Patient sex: M
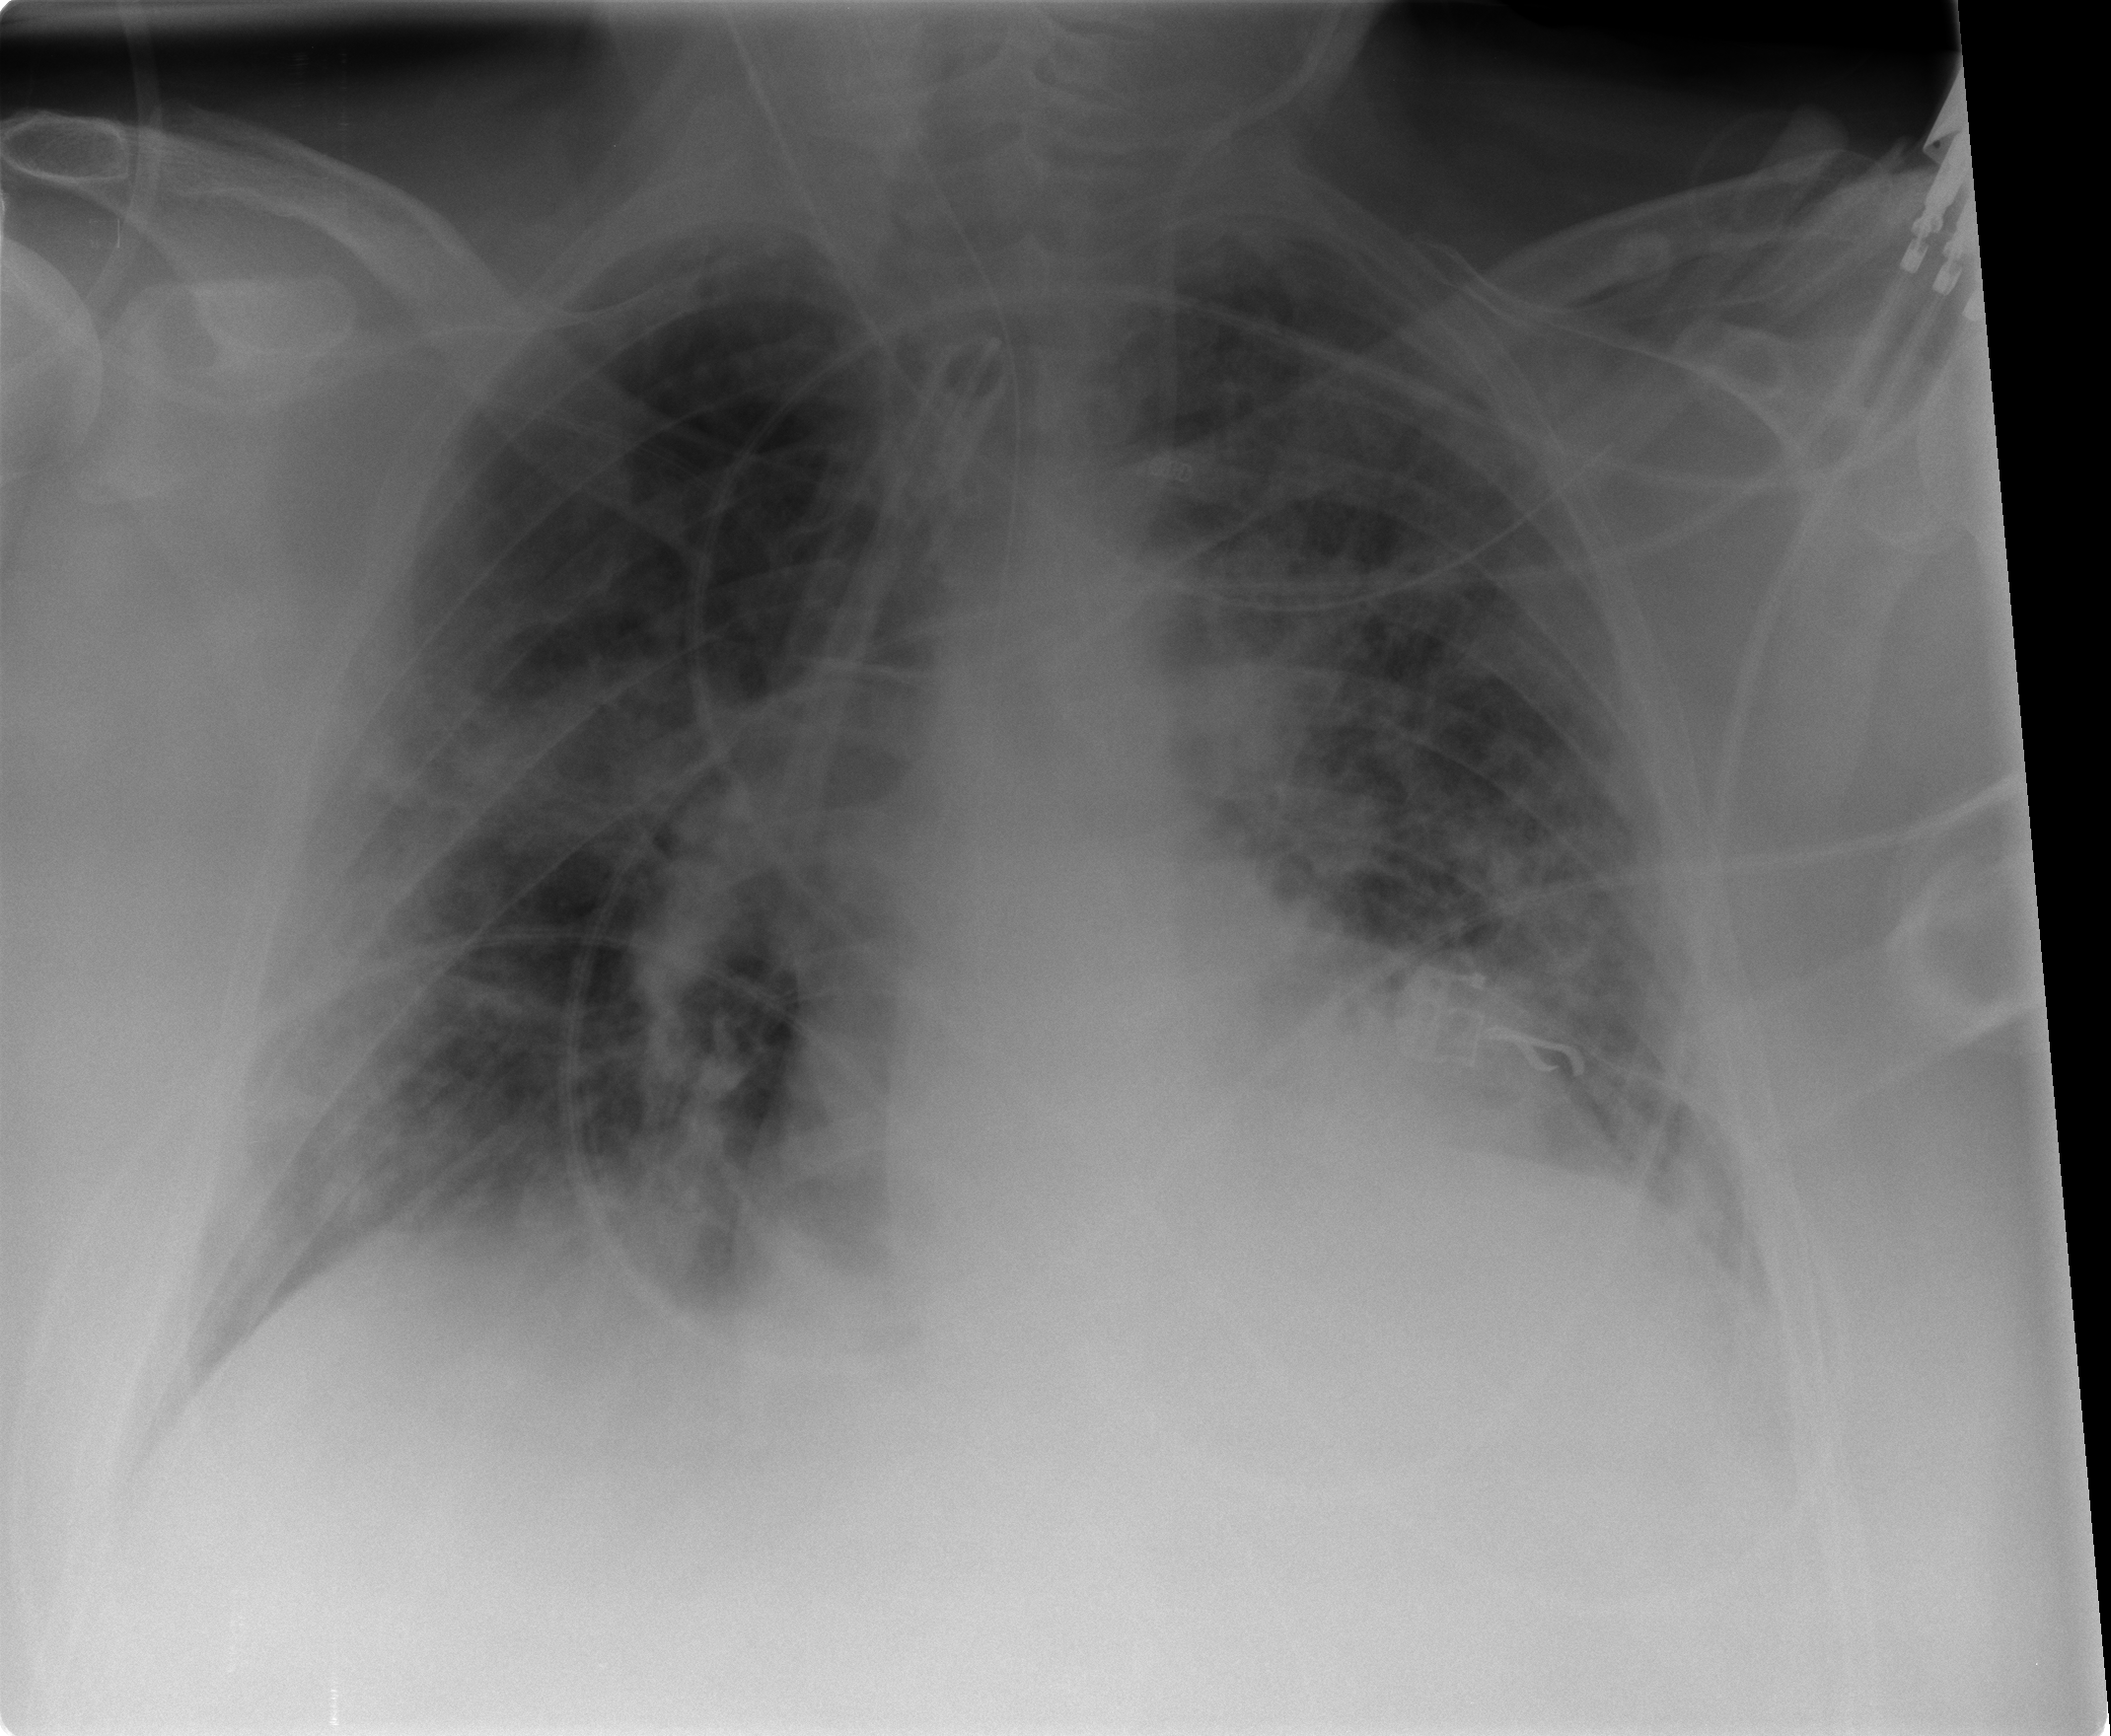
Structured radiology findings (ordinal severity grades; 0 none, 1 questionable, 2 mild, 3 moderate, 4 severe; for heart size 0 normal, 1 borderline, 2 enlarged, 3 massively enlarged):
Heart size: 0
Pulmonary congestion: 2
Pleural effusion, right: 1
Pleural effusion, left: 1
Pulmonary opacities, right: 3
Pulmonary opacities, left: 3
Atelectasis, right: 2
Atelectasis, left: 2